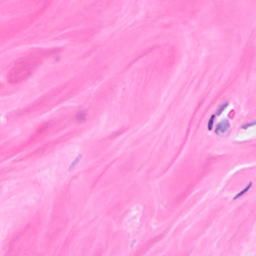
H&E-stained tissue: Breast